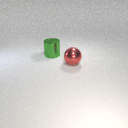
large red metal sphere to the right of large green metal cylinder